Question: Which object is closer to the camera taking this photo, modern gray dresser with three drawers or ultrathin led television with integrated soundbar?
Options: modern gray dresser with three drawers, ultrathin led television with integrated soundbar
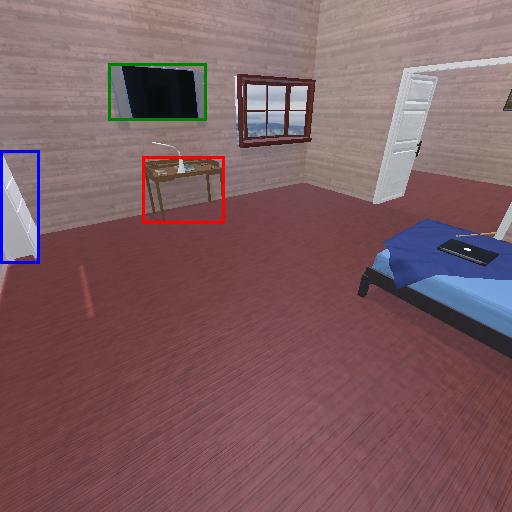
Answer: modern gray dresser with three drawers